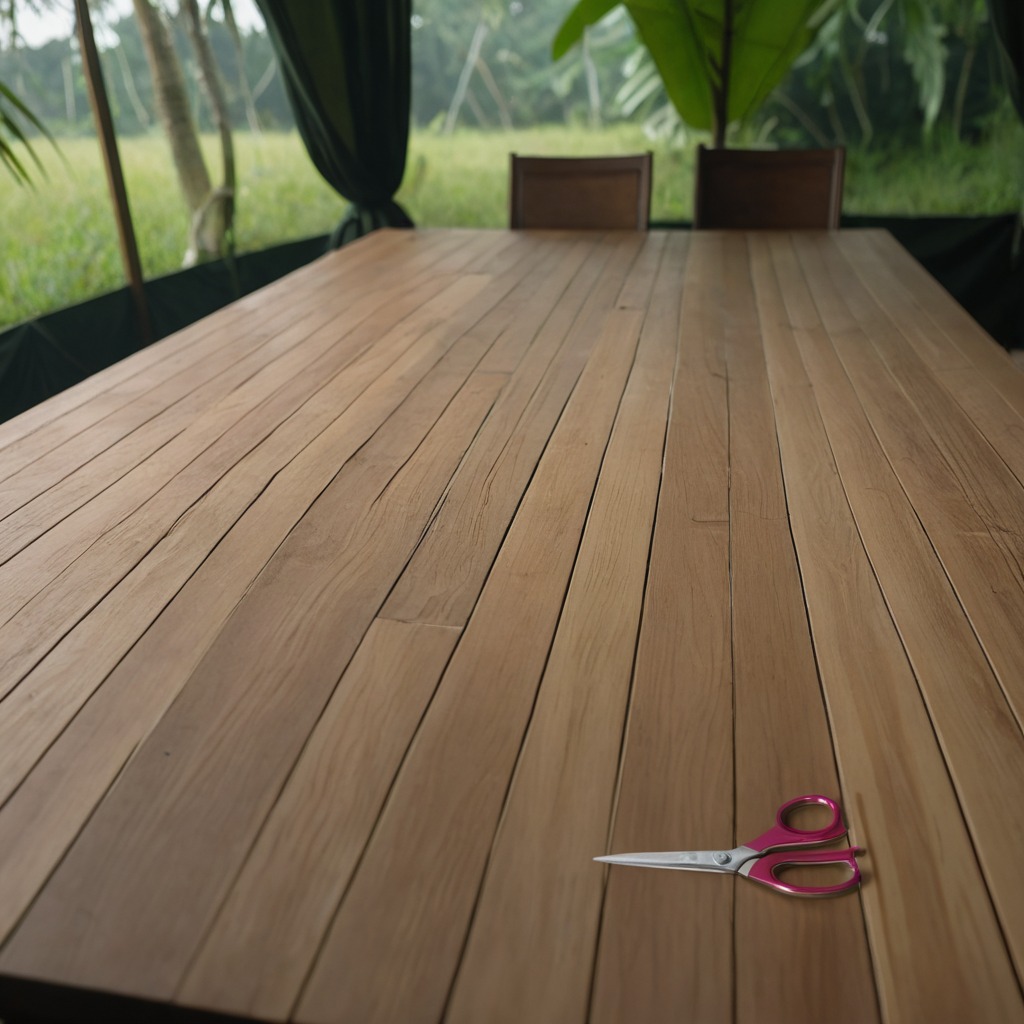
A scissor is lying on the wooden table.